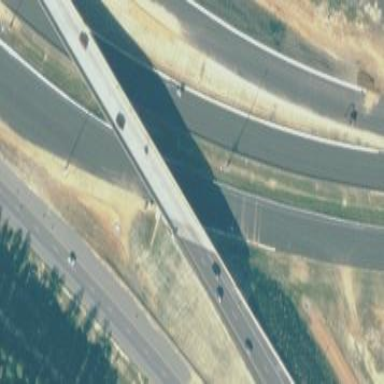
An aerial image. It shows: Man-made bridge.